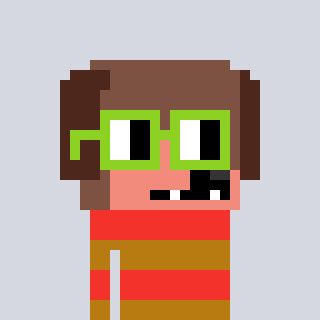
a pixel art character with square light green glasses, a dog-shaped head and a gold-colored body on a cool background